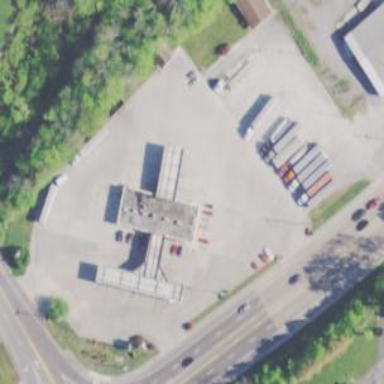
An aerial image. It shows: Fuel station.